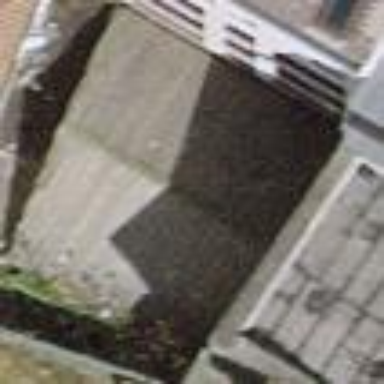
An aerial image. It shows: View of roof of building.